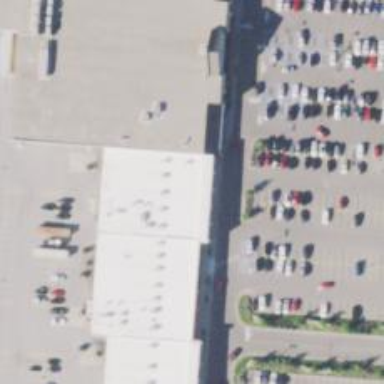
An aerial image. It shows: Car rental facility.